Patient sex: M
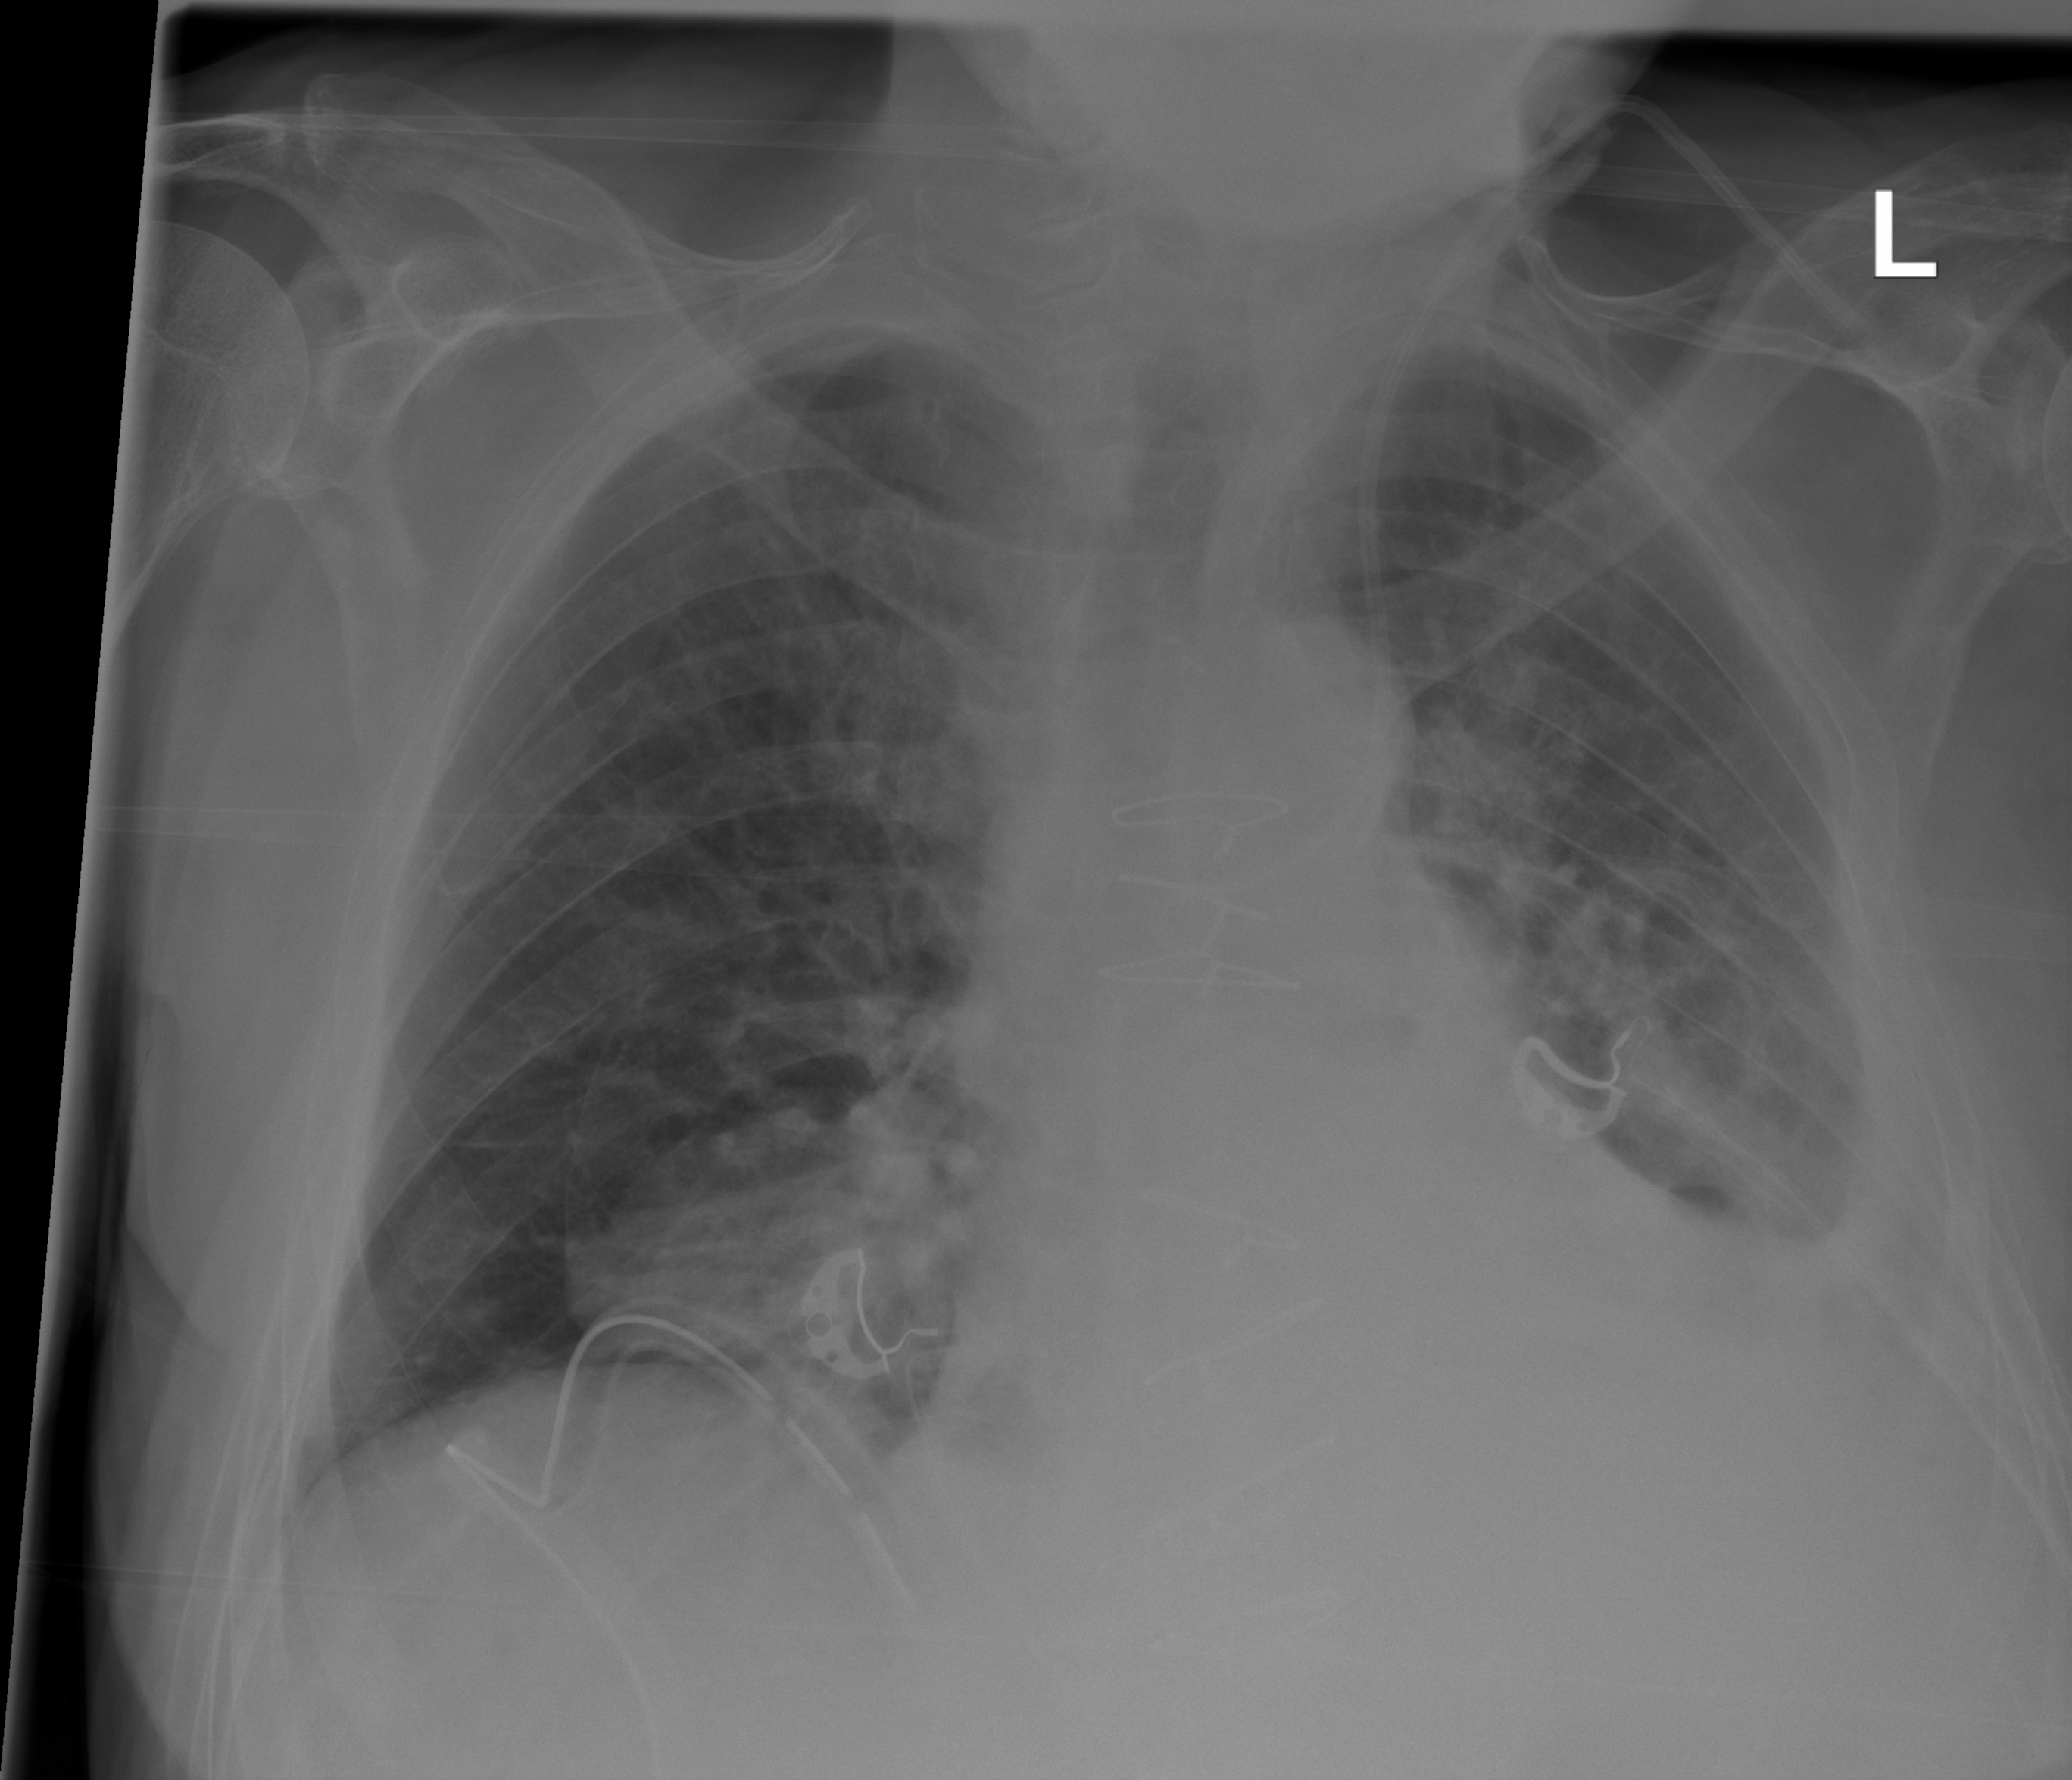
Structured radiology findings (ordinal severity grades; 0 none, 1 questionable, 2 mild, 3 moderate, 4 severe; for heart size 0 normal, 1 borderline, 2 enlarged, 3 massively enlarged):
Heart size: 0
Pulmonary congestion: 0
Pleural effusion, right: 0
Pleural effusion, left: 3
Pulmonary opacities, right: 1
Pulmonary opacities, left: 0
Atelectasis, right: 2
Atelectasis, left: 2